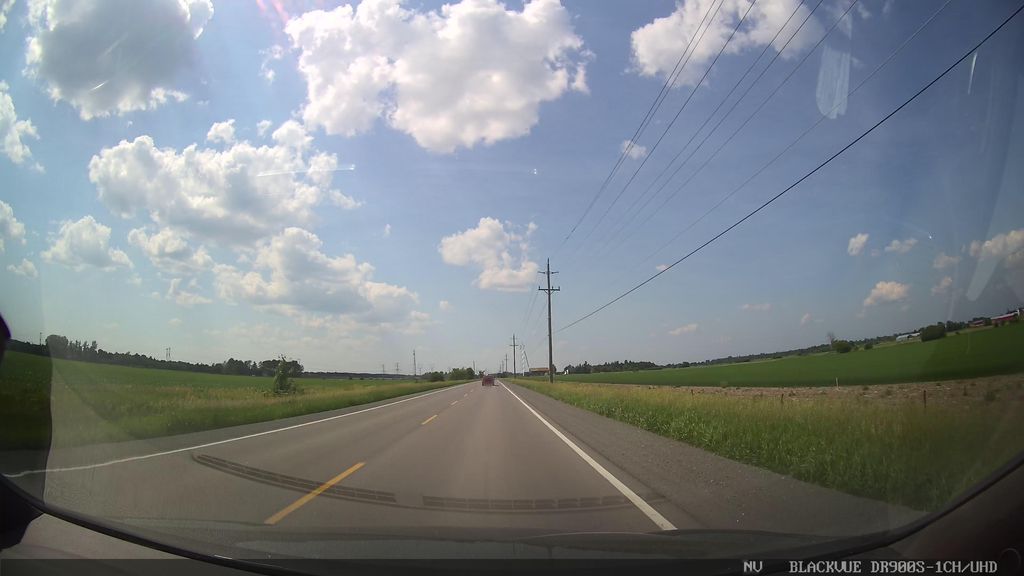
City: ottawa-gatineau